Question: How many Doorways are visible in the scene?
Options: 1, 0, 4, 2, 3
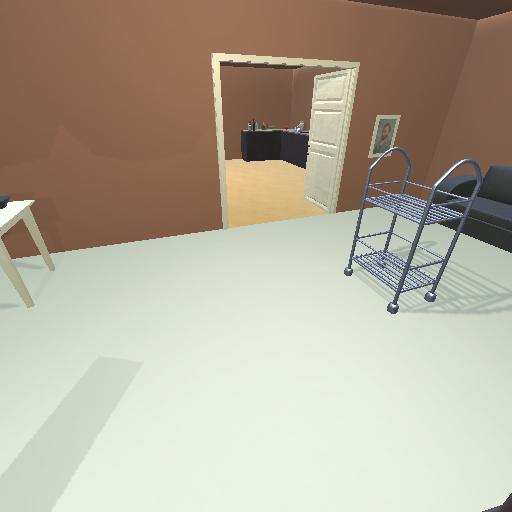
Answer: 1